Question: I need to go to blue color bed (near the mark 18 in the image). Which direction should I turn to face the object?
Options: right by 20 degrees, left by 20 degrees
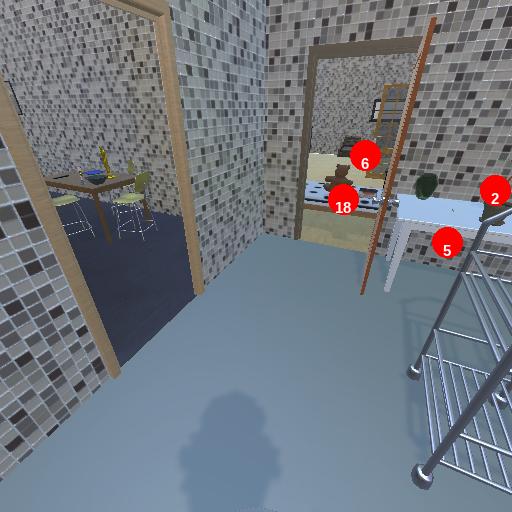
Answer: right by 20 degrees